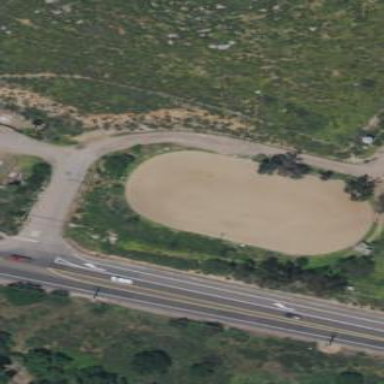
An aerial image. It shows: Sand pitch for equestrian sport activities.